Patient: sex F, age 77
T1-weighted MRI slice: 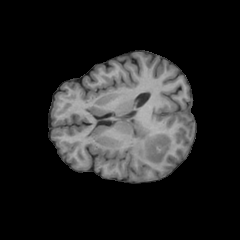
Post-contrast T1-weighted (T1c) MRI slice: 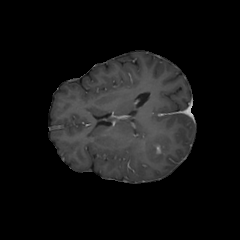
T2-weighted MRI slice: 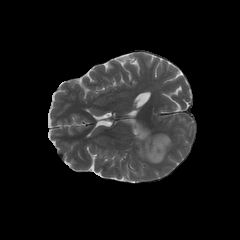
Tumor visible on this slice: yes
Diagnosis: Glioblastoma, IDH-wildtype
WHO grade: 4